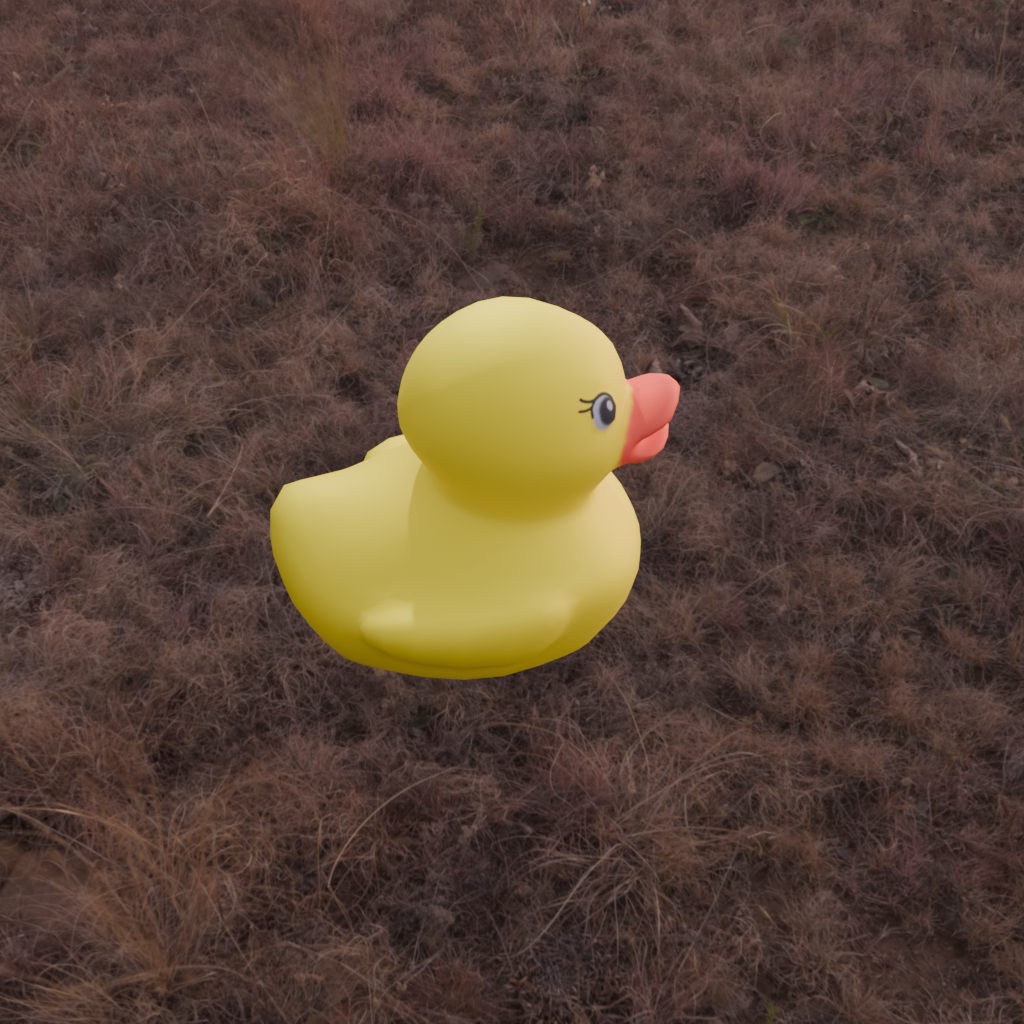
an image of a yellow rubber duck seen from <right> in a rural landscape at sunset with a colorful sky.